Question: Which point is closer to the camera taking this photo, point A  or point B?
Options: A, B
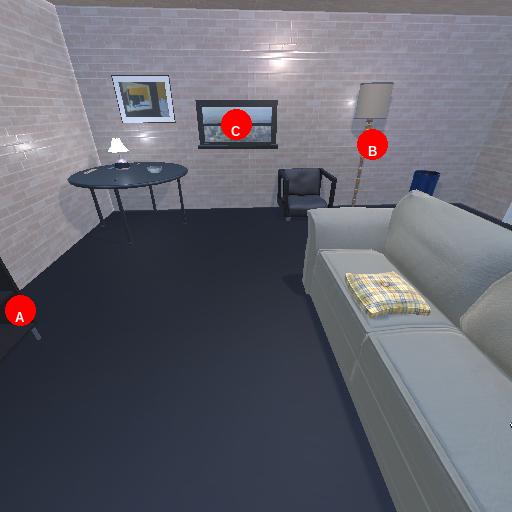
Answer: A